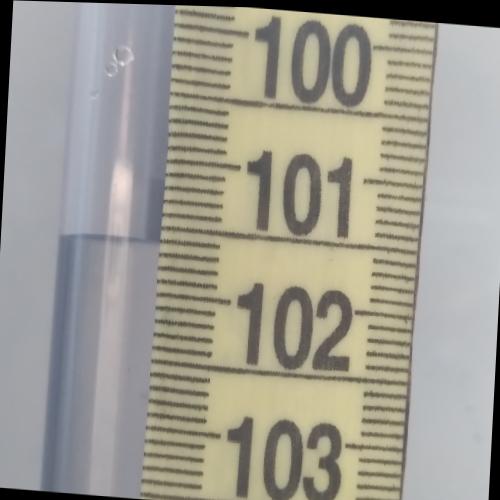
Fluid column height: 101.6 cm